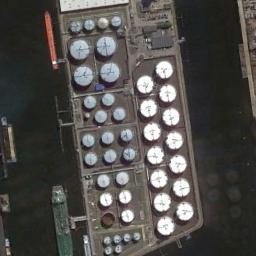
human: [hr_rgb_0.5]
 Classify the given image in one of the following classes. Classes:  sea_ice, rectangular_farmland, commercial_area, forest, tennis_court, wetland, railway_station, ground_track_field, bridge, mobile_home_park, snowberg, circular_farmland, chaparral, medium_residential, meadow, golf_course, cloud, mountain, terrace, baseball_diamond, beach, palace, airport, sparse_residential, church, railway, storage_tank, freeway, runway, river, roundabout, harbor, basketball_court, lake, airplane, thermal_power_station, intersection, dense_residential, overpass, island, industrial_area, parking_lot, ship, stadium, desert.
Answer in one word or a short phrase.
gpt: storage_tank